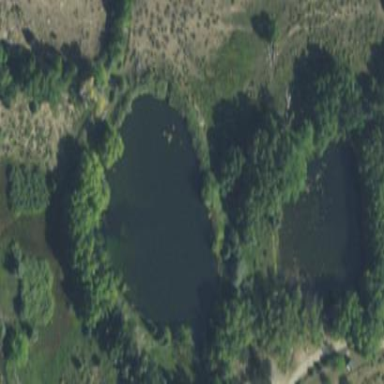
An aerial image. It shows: Pond with natural water.